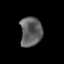
Tissue: prostate
Cell type: T cells
Senescence score: 0.3369
Nuclear area (px): 630
Mean DAPI intensity: 95.516